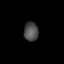
Tissue: lung
Cell type: Fibroblasts
Senescence score: 0.5417
Nuclear area (px): 270
Mean DAPI intensity: 76.689